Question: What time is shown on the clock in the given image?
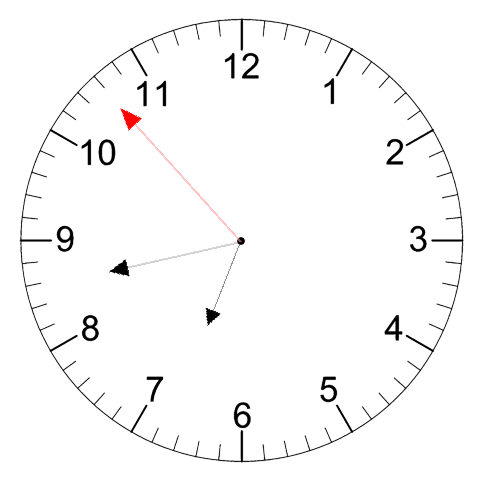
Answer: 06:42:53